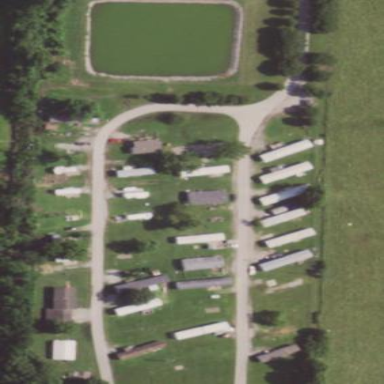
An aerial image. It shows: Residential area designated as trailer park.